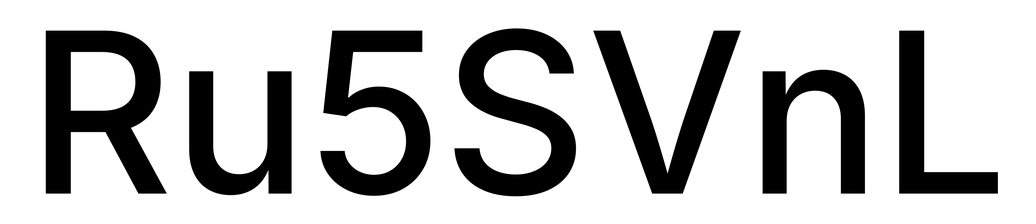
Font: Inter_Medium